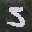
Label: 5